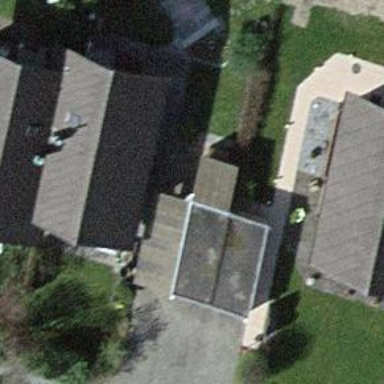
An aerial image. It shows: Garage.